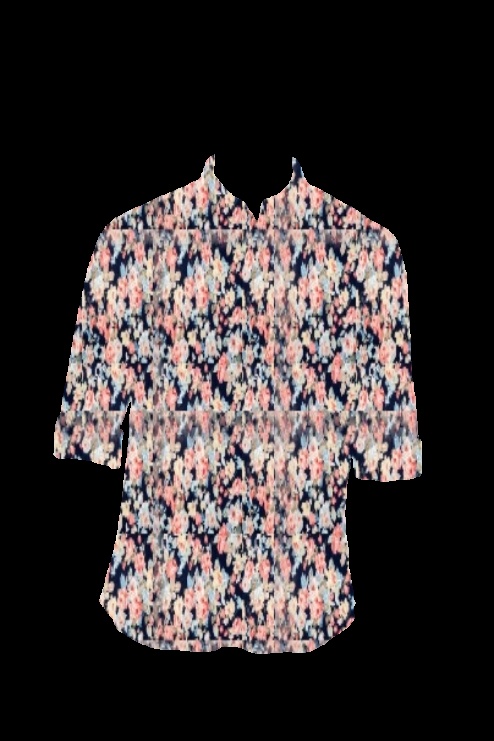
pink multi floral print tee